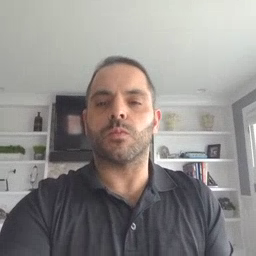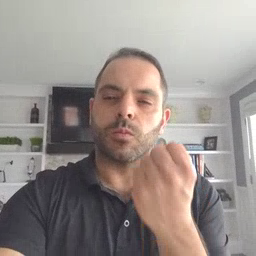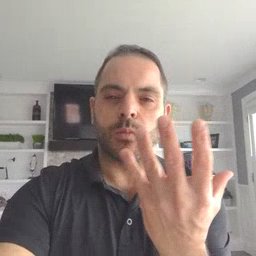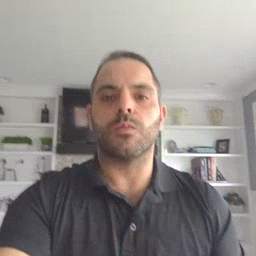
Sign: many